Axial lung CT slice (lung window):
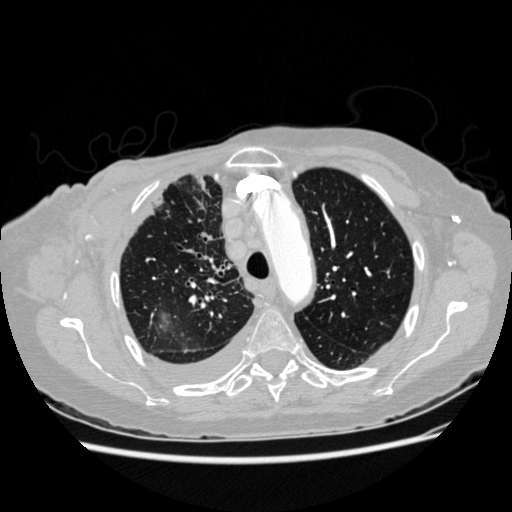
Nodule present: yes
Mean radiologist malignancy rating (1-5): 4